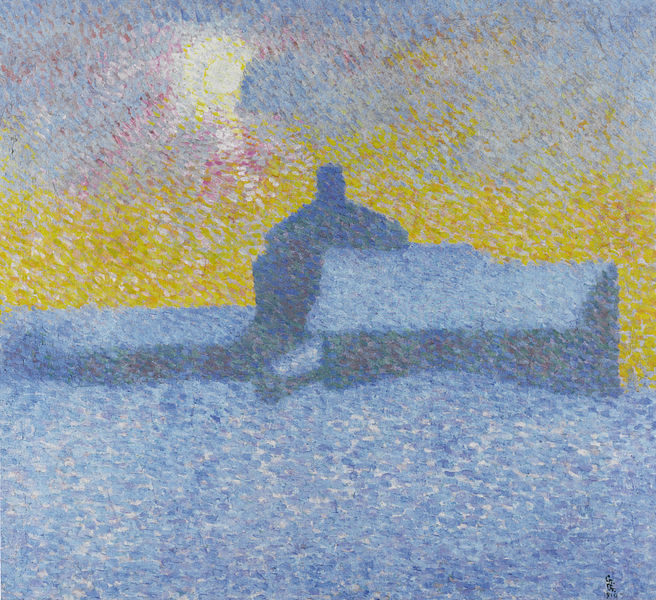
Titel: Nebbia, Winter in Maloja (Winternebel)
Künstler: Giovanni Giacometti
Standort: Zürich
Institution: Kunsthaus
Schlagwörter: blau, gemälde, himmel, schatten, wasser, weiß, wolken, gelb, grün, impressionismus, landschaft, abend, braun, fenster, grau, hell, licht, nacht, dach, gebäude, haus, rot, schnee, wiese, wolke, malerei, feld, häuser, kalt, morgen, kirche, sonne, land, rosa, kamin, schornstein, schuppen, turm, pointilismus, nachmittag, abstrakt, fläche, dächer, farbe, violett, bauernhof, hof, winter, fabrik, kuppel, untergang, dunkelblau, monet, manet, aufgang, trübe, umriss, punkte, mond, diesig, strahlen, kälte, monogramm, tupfen, flecken, stall, seurat, signac, wess, getupft, hasu, farbigkeit, pointillismus, pointilistisch, postimpressionismus, silo, pontilismus, schneee, lichtmalerei, scheesturm, grelöl, pointelisnus